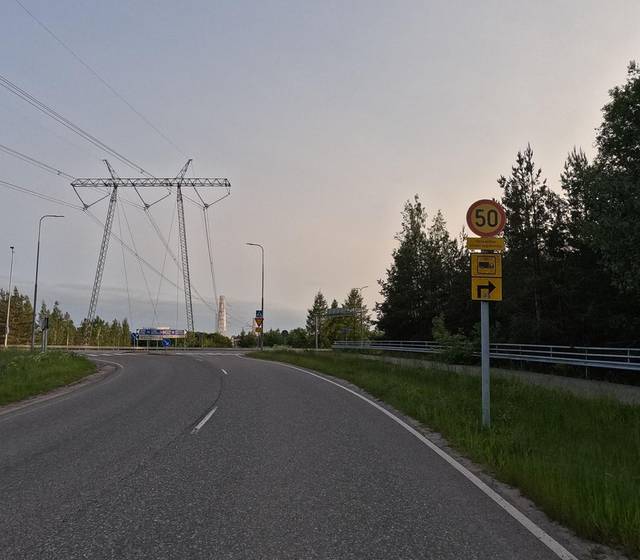
Region: Finland
Coordinates: 60.242, 24.697